Question: I am trying to embed a webpage inside an android app.
Following is the code written in the main_activity java file of my app.
'''
package com.example.webpage;
import android.support.v7.app.ActionBarActivity;
import android.os.Bundle;
import android.view.Menu;
import android.view.MenuItem;
import android.webkit.WebView;
public class MainActivity extends ActionBarActivity {
@Override
protected void onCreate(Bundle savedInstanceState) {
super.onCreate(savedInstanceState);
WebView webview = new WebView(this);
setContentView(webview);
webview.loadUrl("http://www.google.com/");
}
@Override
public boolean onCreateOptionsMenu(Menu menu) {
// Inflate the menu; this adds items to the action bar if it is present.
getMenuInflater().inflate(R.menu.main, menu);
return true;
}
@Override
public boolean onOptionsItemSelected(MenuItem item) {
// Handle action bar item clicks here. The action bar will
// automatically handle clicks on the Home/Up button, so long
// as you specify a parent activity in AndroidManifest.xml.
int id = item.getItemId();
if (id == R.id.action_settings) {
return true;
}
return super.onOptionsItemSelected(item);
}
}
'''
The problem is whenever i launched my app in an emulator it shows me the "Page not Found" error.
Please help me out.

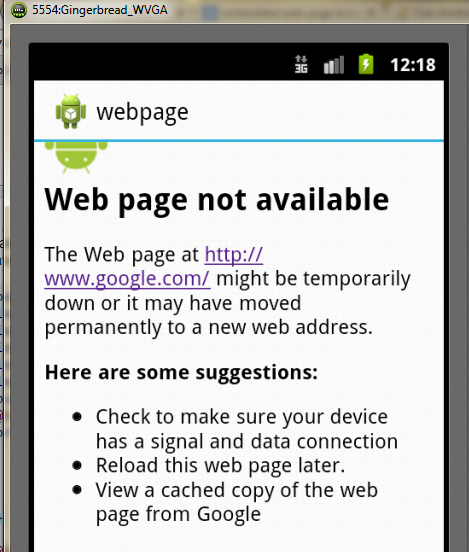
Answer: Try this:
1. First, you take the webview in XML.
2. Bind to them like: WebView webView = (WebView)findViewById(R.id.webView1);
3. Then do this: String url = "http://www.google.com/";
WebView webView = (WebView)findViewById(R.id.webView1);
webView.getSettings().setJavaScriptEnabled(true);
webView.loadUrl(url);